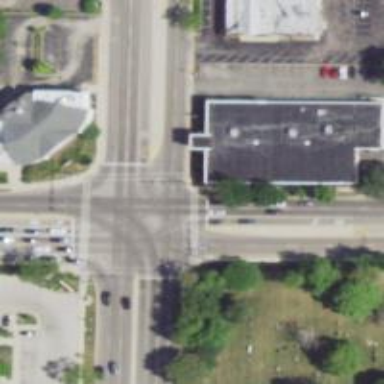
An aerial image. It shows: Footway with marked crossing lines.